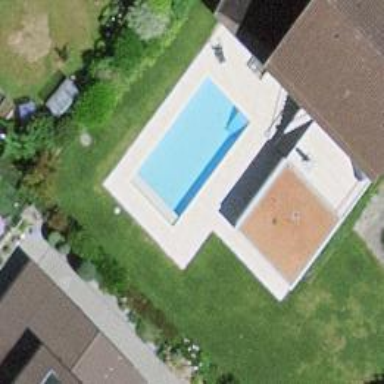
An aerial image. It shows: Swimming pool located in leisure land.